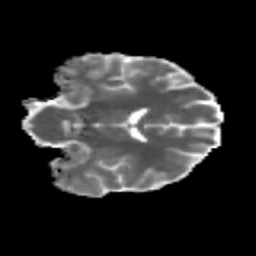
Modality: MD
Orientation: coronal
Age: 23
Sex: male
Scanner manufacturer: siemens
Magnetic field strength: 3 T
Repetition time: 3.5 s
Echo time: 0.125 s